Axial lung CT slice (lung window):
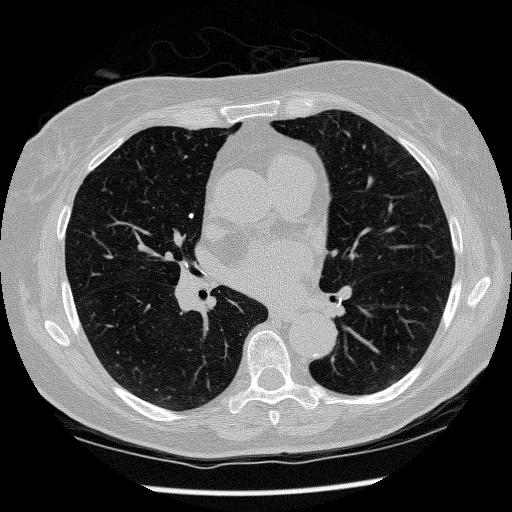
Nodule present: no